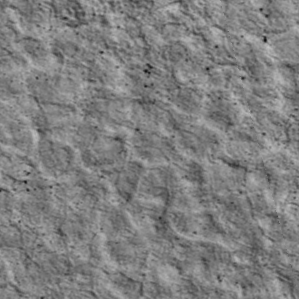
Label: non_frost